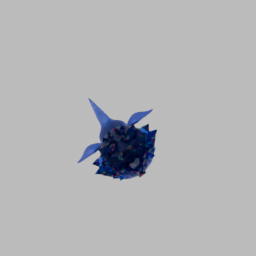
Label: animals